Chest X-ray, AP view. Patient: 8 years old, sex M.
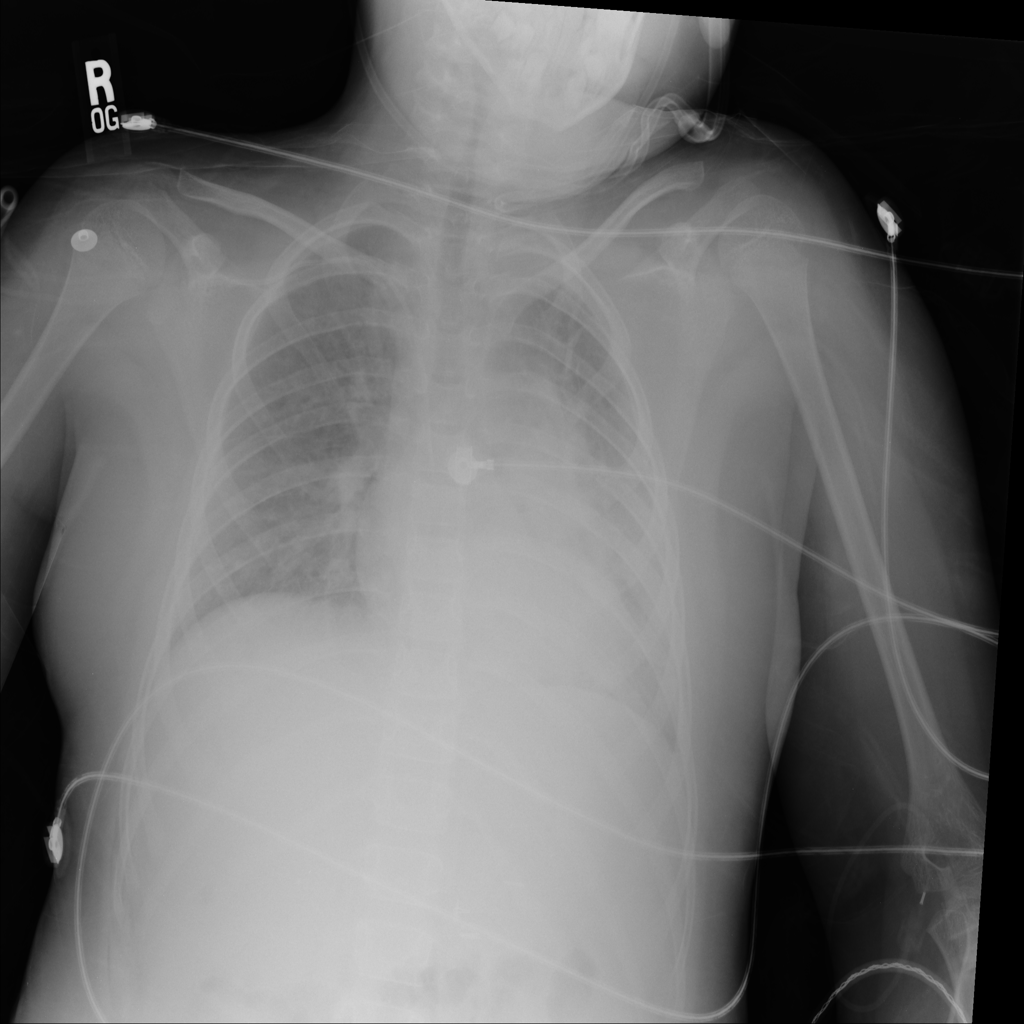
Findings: No Finding